Field crop: maize
Growth stage: 2
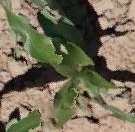
Species: maize